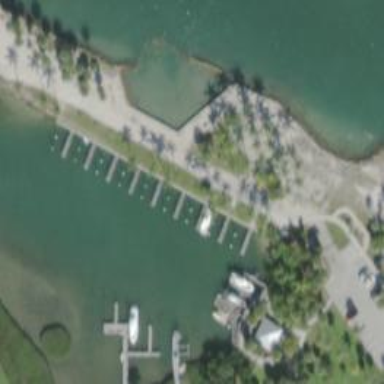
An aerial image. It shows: Man-made pier.